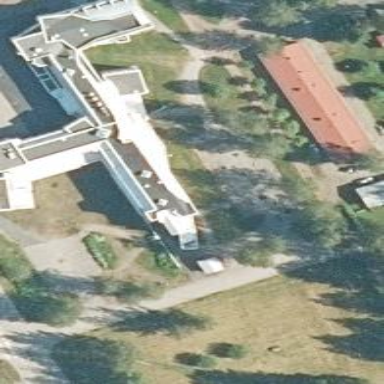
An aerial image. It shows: Public building.